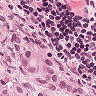
Metastatic tissue present: yes